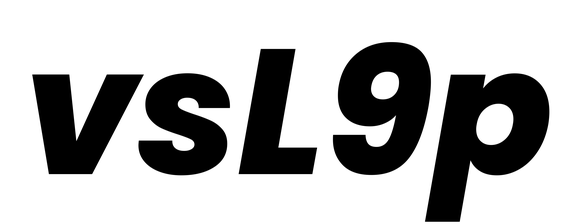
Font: Poppins-ExtraBoldItalic